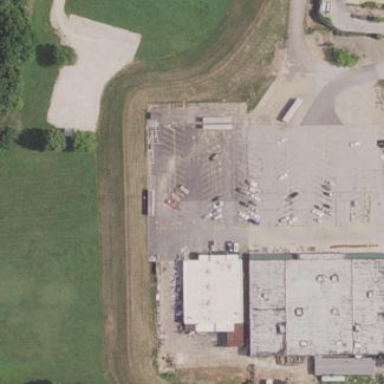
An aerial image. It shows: Parking area with asphalt surface.